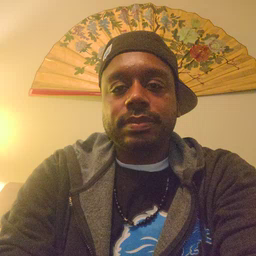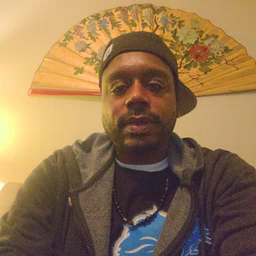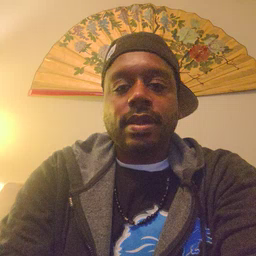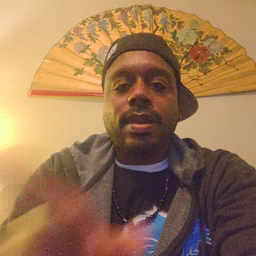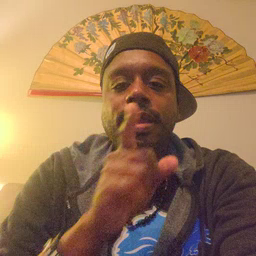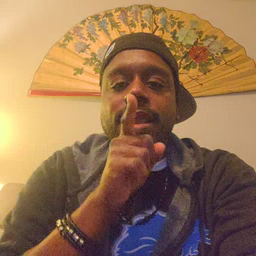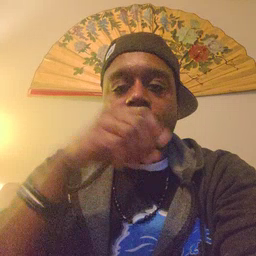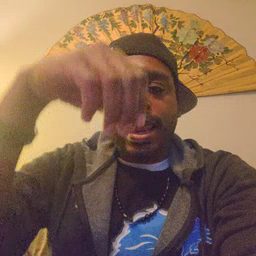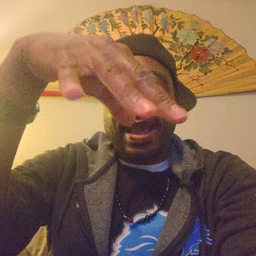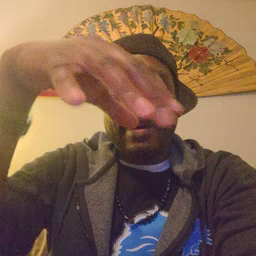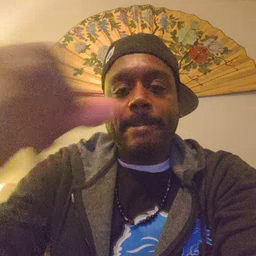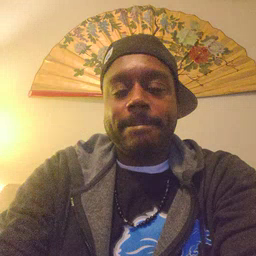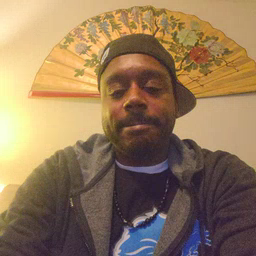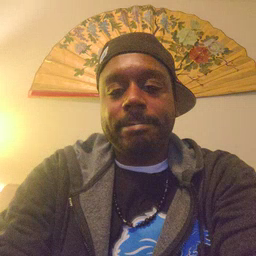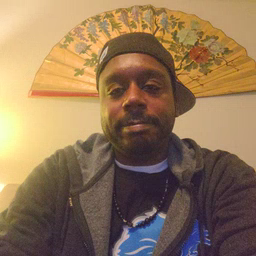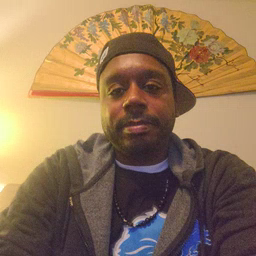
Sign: lamp